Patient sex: M
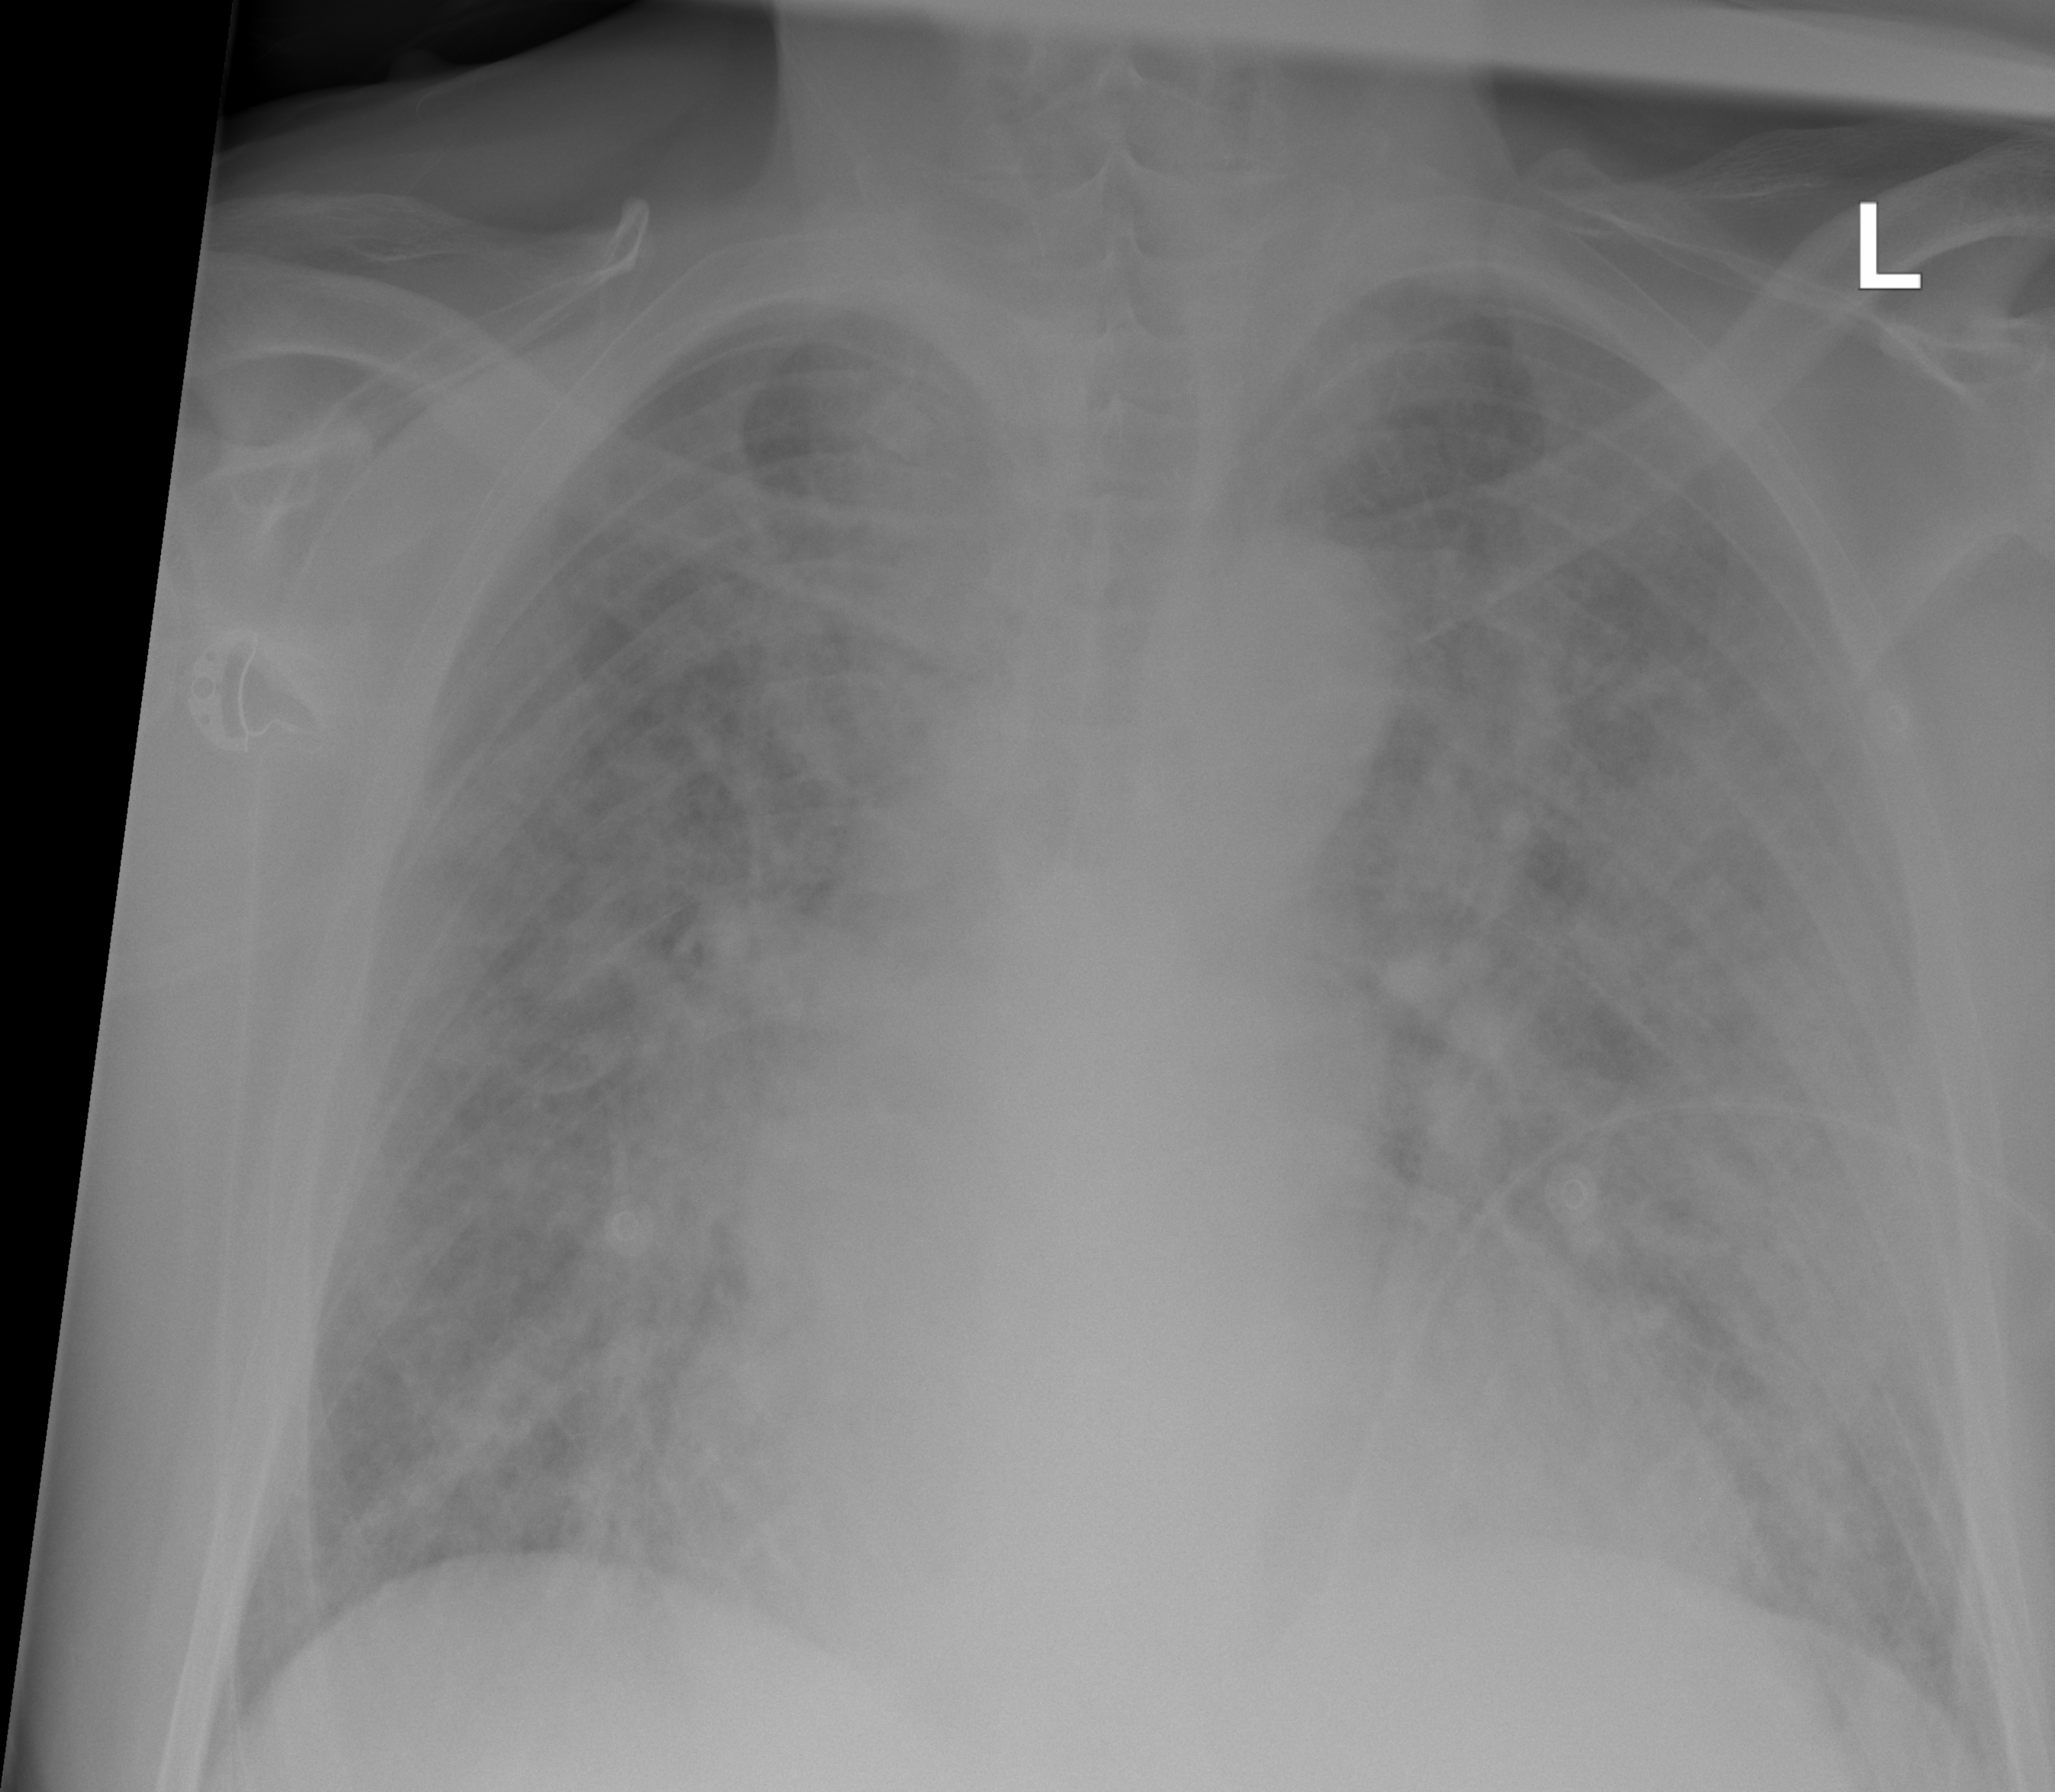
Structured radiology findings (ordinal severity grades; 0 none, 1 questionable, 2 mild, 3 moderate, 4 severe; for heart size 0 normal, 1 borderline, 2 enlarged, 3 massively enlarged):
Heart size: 2
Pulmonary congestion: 4
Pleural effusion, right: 0
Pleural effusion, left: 1
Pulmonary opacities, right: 3
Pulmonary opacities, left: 3
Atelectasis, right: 2
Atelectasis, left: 2